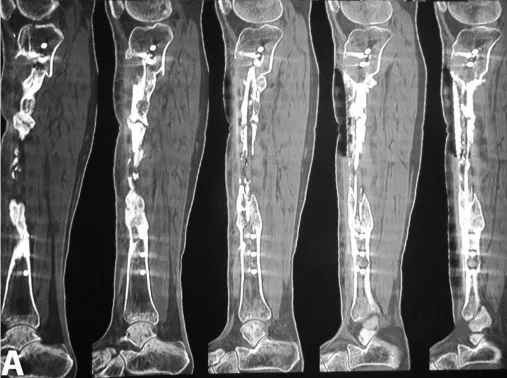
CT study of right leg: A - Sagittal sections reveal multiple patchy cortical erosions/irregularities in the right tibia centered in the diaphysis and contiguously involving the adjacent upper metaphysis. Note adjoining soft tissue thickenings.
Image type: radiology (ct)